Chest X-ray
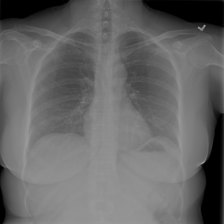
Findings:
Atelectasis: negative
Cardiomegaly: negative
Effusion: negative
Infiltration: negative
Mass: negative
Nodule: negative
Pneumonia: negative
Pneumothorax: negative
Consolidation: negative
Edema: negative
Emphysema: negative
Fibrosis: negative
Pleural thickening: negative
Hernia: negative